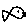
Label: fish